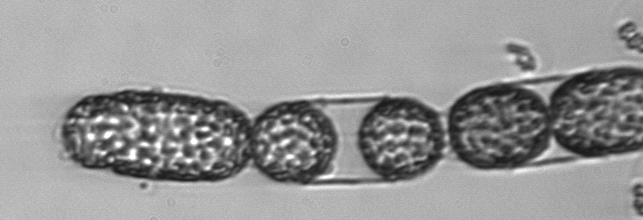
Label: Stephanopyxis